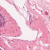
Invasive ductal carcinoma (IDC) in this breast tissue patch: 0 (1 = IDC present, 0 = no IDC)